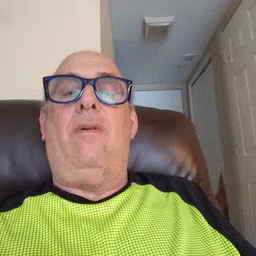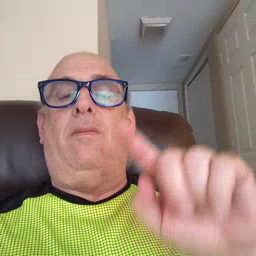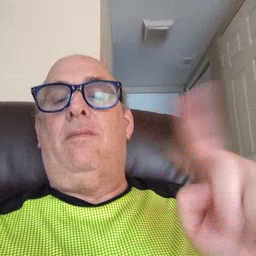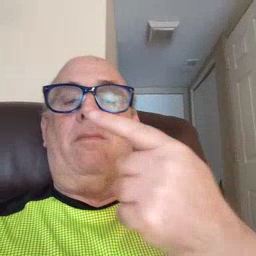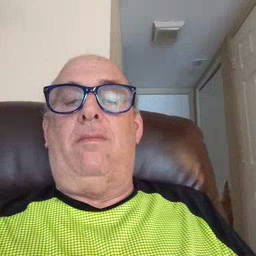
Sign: first